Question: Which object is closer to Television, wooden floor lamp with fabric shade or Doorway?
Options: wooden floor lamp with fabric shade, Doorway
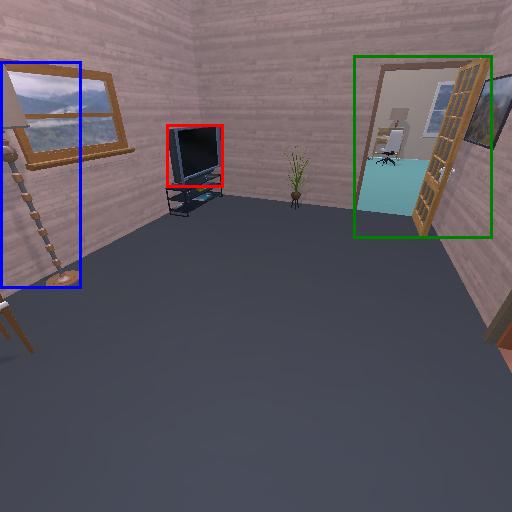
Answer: wooden floor lamp with fabric shade